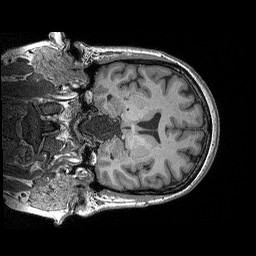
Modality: T1w
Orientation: coronal
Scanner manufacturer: siemens
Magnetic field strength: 3 T
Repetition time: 2.3 s
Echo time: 0.00298 s